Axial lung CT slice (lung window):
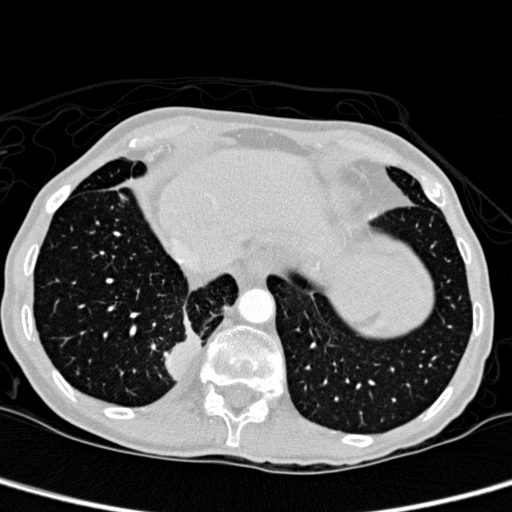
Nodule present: yes
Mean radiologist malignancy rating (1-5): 2.5